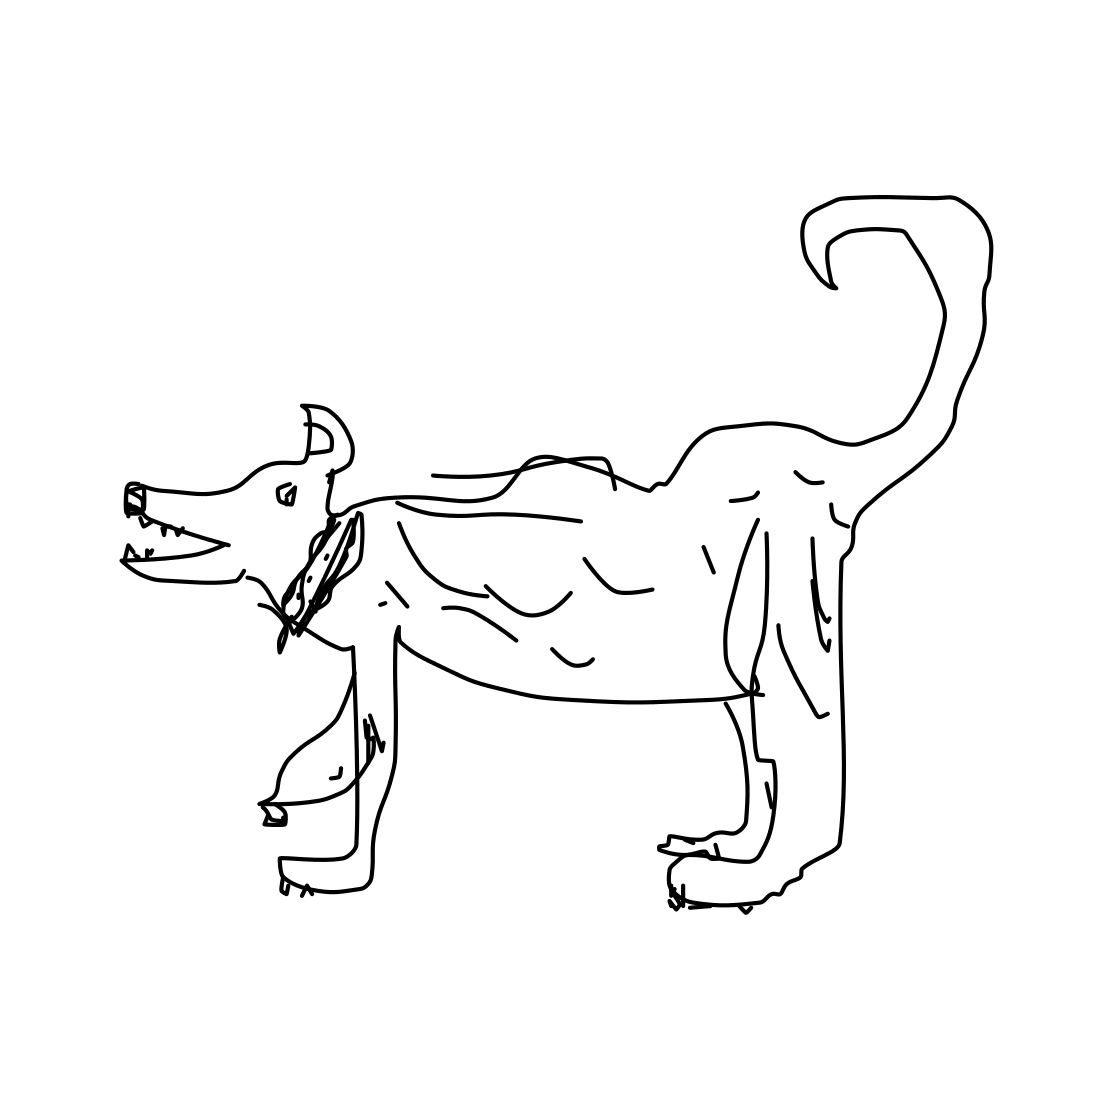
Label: dog